Interaction volume radius: 10 \u00c5
Interaction volume height: 10 \u00c5
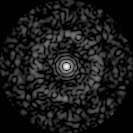
Disorder parameter: 0.8543